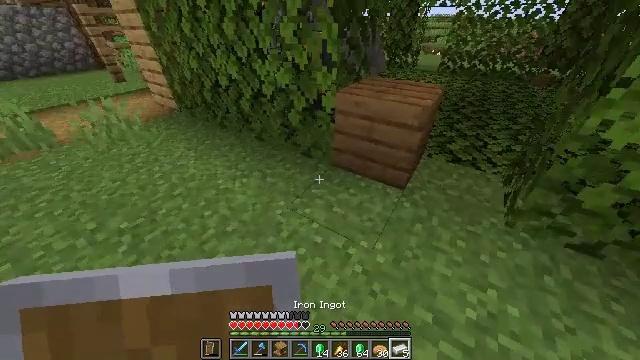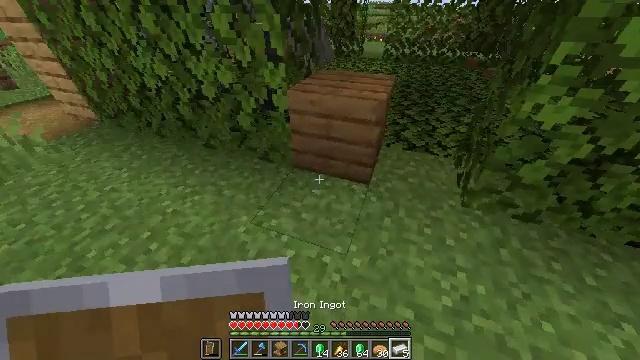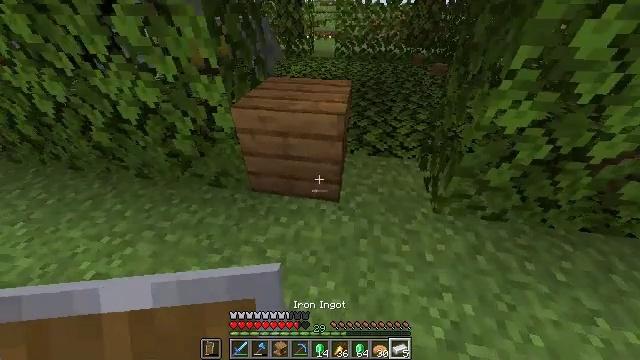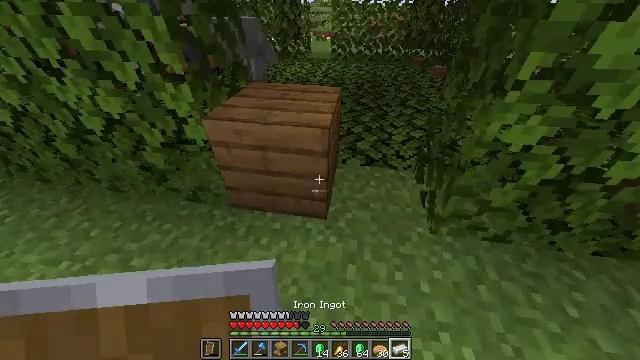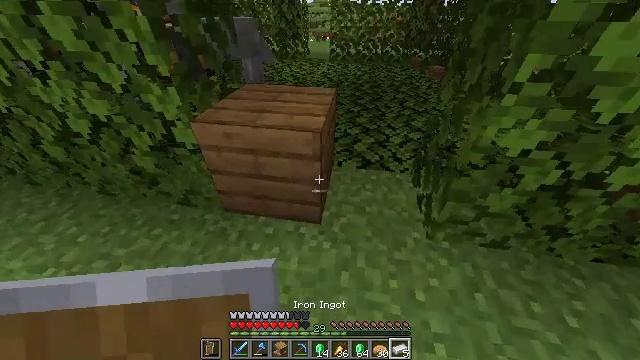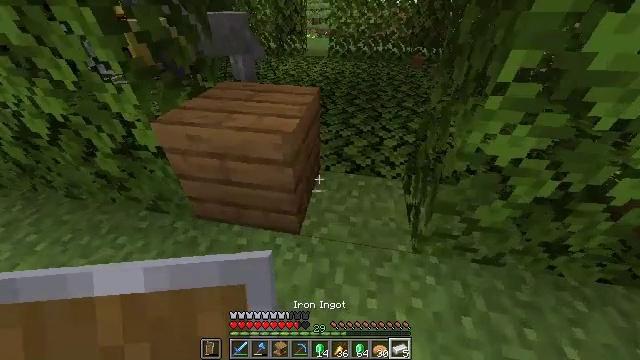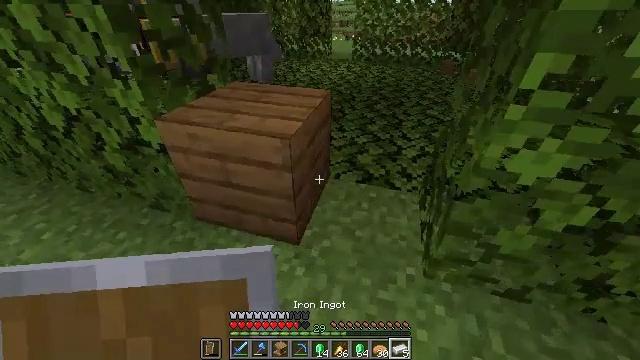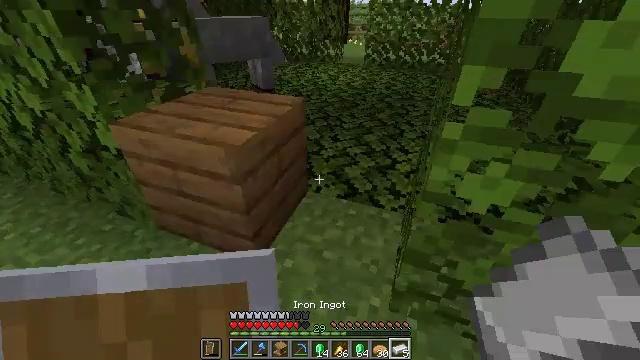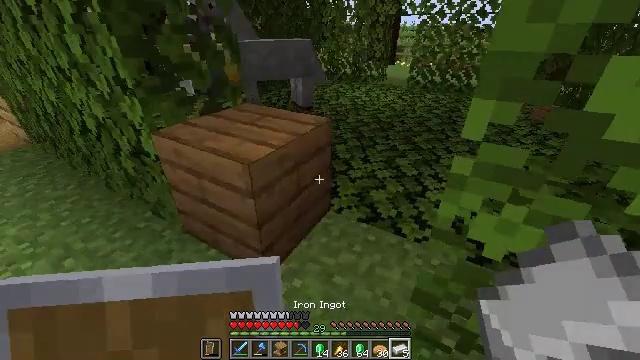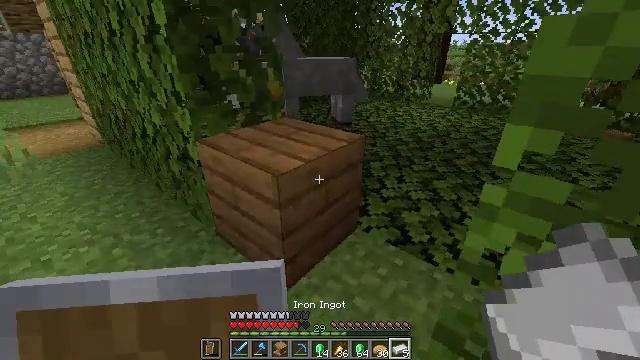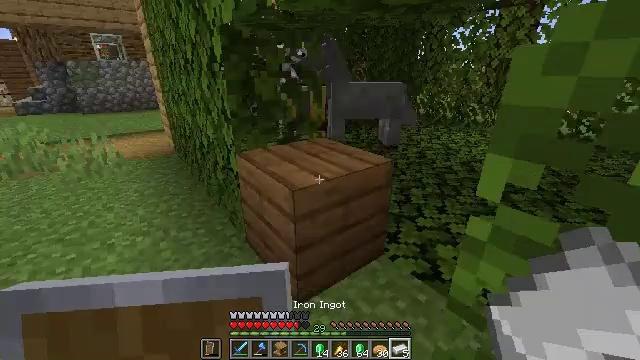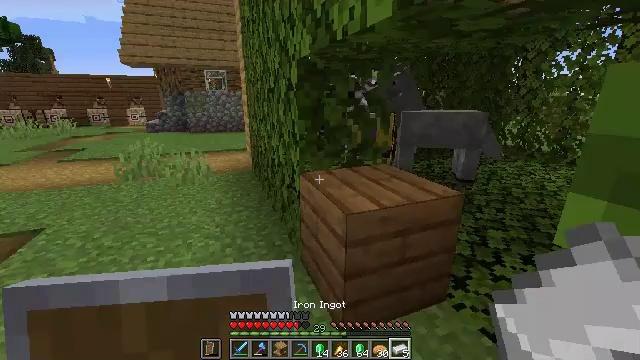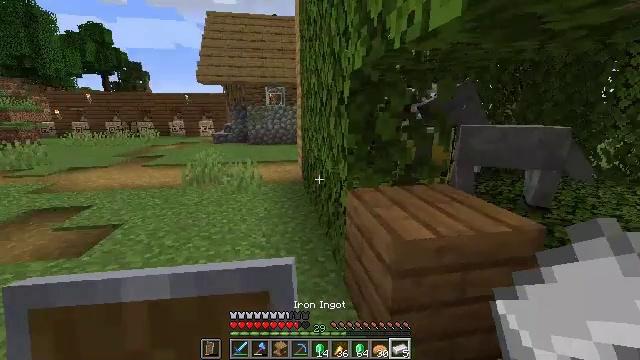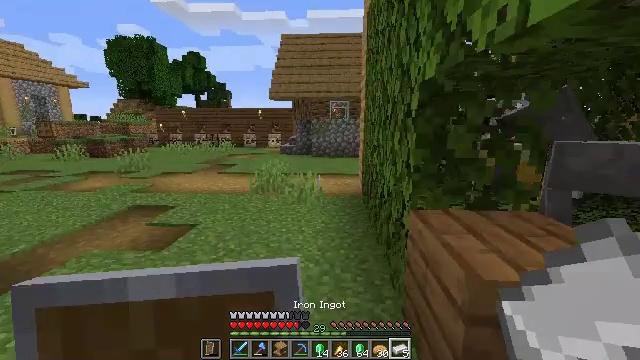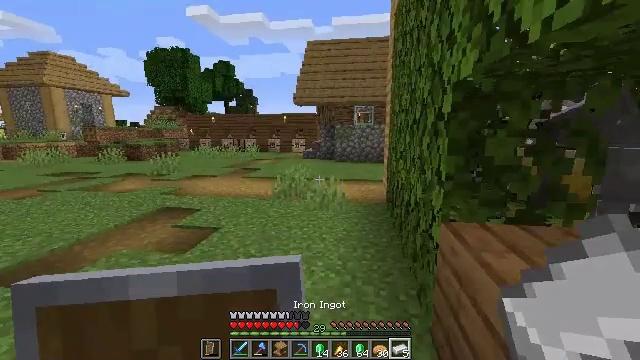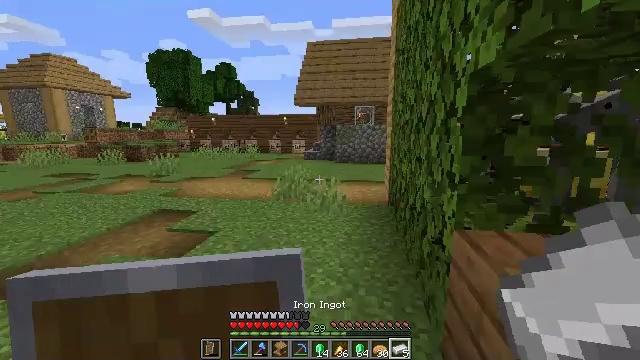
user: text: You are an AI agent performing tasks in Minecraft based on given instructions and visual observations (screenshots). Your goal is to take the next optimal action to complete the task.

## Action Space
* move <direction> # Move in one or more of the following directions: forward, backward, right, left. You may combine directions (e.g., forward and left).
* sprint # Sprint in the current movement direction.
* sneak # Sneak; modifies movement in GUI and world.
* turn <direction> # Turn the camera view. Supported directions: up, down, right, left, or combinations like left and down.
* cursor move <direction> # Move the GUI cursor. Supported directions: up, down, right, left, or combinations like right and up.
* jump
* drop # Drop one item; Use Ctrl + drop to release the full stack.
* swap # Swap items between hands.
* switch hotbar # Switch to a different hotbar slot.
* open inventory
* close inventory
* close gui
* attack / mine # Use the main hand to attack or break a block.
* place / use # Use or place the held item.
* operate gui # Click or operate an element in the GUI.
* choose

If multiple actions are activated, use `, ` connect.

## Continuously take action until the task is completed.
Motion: motion action
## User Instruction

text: Drop birch planks.
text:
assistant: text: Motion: move forward, turn right and down
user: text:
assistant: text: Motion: move forward and move right, turn right
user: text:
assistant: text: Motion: move forward and move right
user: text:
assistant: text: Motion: move right
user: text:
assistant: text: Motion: move right
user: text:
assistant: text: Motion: move right, turn left and up
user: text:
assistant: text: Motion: move right, turn left and up
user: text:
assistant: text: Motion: move right, turn left and up
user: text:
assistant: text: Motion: move right, turn left and up
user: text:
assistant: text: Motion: turn left and up
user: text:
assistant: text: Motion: move forward, turn left and up
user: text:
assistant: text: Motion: move forward, turn left and up
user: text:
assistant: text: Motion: move forward, turn left and up
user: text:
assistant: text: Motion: move forward, sprint, turn left and up
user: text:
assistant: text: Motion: move forward, sprint
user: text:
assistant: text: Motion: move forward, sprint
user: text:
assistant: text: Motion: move forward, sprint
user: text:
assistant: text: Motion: move forward, sprint
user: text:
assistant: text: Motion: move forward and move left, sprint
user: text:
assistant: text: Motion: move forward and move left, sprint, turn right
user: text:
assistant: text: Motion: move forward and move left, sprint, turn right
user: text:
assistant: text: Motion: move forward, sprint, turn right
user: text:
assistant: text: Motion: move forward, sprint
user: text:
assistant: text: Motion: move forward, sprint
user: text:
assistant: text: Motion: move forward, sprint
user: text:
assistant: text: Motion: move forward, sprint
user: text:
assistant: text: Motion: move forward, sprint, turn right
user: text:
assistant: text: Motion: move forward, sprint, turn right and down
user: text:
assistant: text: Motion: move forward, sprint, turn right and down
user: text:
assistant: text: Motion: move forward, sprint, turn right